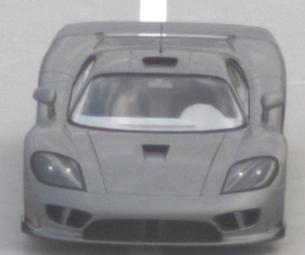
Make: Saleen
Model: S7
Detailed model: -
Model produced from: 2000
Model produced until: 2008
Doors: 2
Color: gray
Road condition: dry road
Daytime: midday
Contrast: low contrast